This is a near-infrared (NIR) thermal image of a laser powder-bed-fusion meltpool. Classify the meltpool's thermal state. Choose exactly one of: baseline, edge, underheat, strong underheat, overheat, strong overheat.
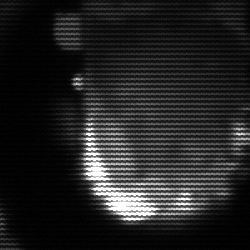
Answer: baseline